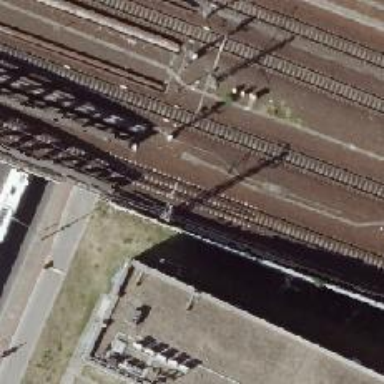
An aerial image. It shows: Railway milestone with catenary mast.